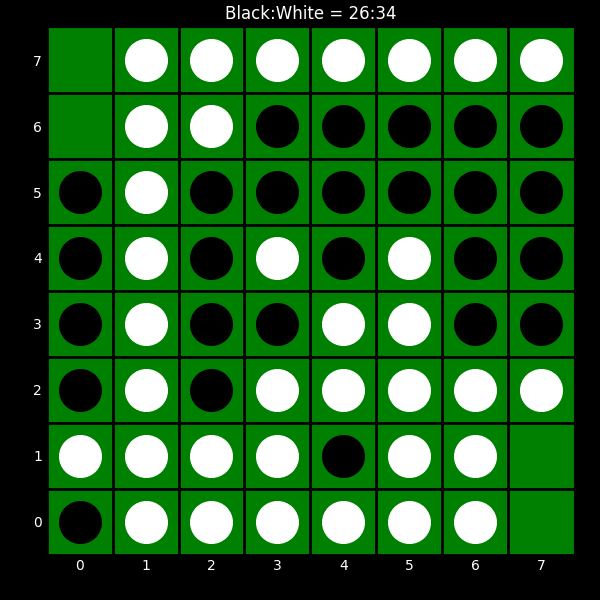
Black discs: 26
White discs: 34